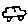
Label: car